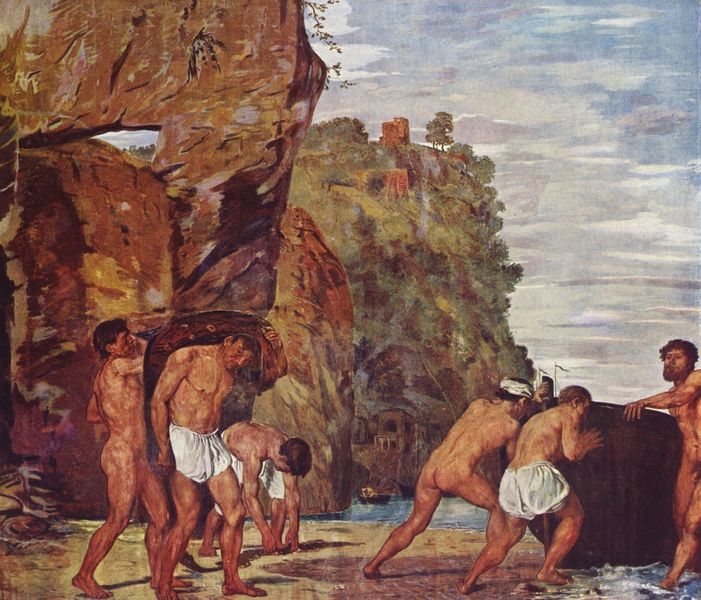
Titel: Ausfahrt der Fischer
Künstler: Hans von Marées
Standort: Napoli
Institution: Aquarium, Bibliothek
Schlagwörter: akt, baum, berg, blau, blätter, dunkel, felsen, gemälde, gestein, gruppe, haut, himmel, lendenschurz, mann, meer, nackt, schatten, wasser, weiß, wolken, akte, aquarell, bäume, grün, menschen, sand, see, ufer, braun, hell, holz, licht, männer, schwarz, haus, tuch, bart, jung, stein, steine, stirnband, tragen, wind, stoff, tücher, kind, blatt, arbeit, boot, kahn, gischt, küste, schiff, strand, welle, wellen, fahnen, italien, fischer, hosen, knaben, mast, arbeiten, körbe, schwer, säcke, fels, gebirge, hang, klippen, dorf, weis, arbeiter, hafen, masten, kopftuch, muskeln, klippe, muskulös, schild, ruine, antike, bücken, burg, nackig, ruinen, beckmann, hubi, griechen, himel, schieben, sklaven, stechen, ablegen, latz, fahrt, neapel, merr, waöd, arche, jünglinge, marees, hans von marees, stofffetzen, blatter, neanderthaler, schuften, fahne flagge, latze, zoologische station, höhlenmenschen